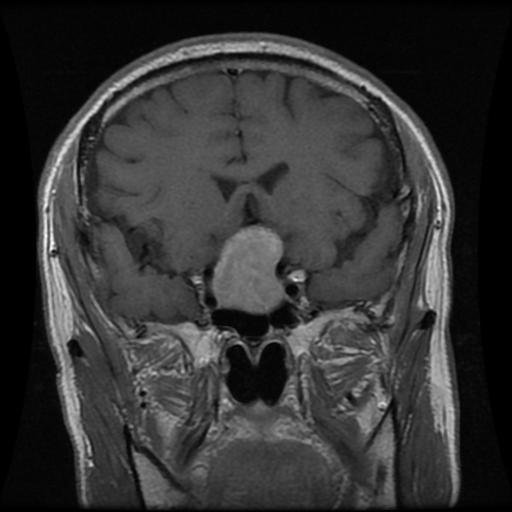
Label: pituitary